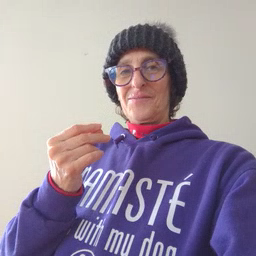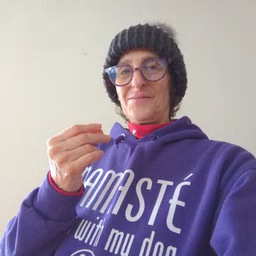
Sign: wolf